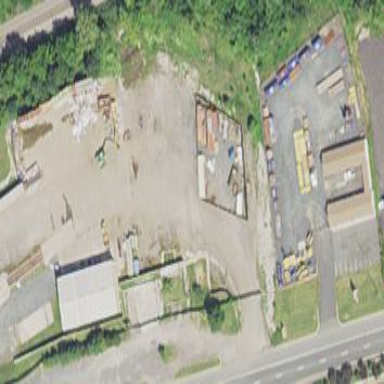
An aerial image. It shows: Scrap yard located in industrial area.